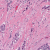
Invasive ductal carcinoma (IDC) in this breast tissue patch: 1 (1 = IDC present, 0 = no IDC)